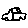
Label: car